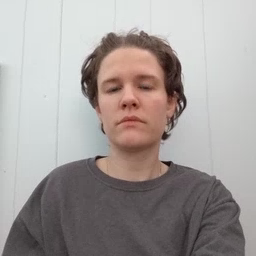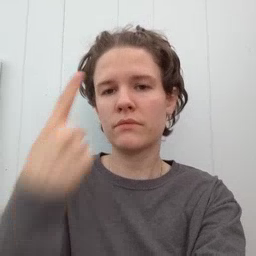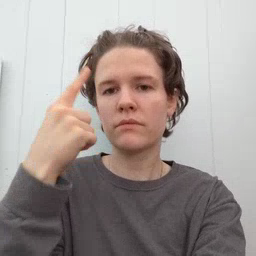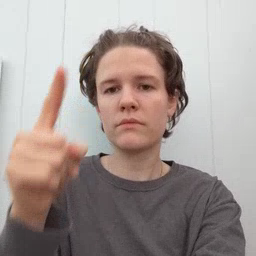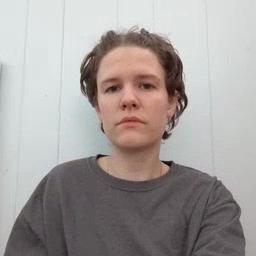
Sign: for